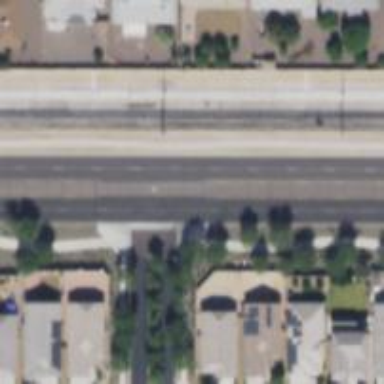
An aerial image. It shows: Secondary road with asphalt surface.